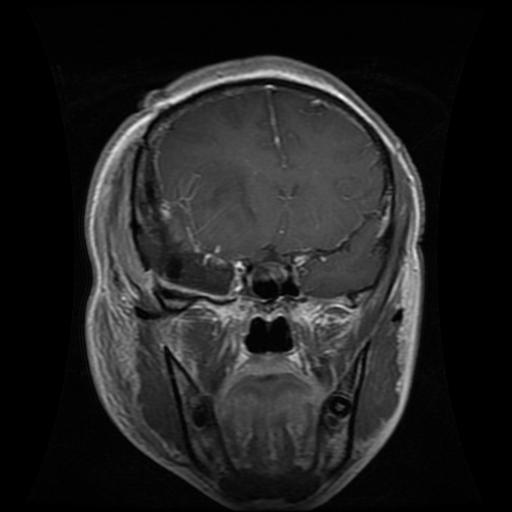
Label: glioma